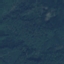
Land use / land cover: Forest